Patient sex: M
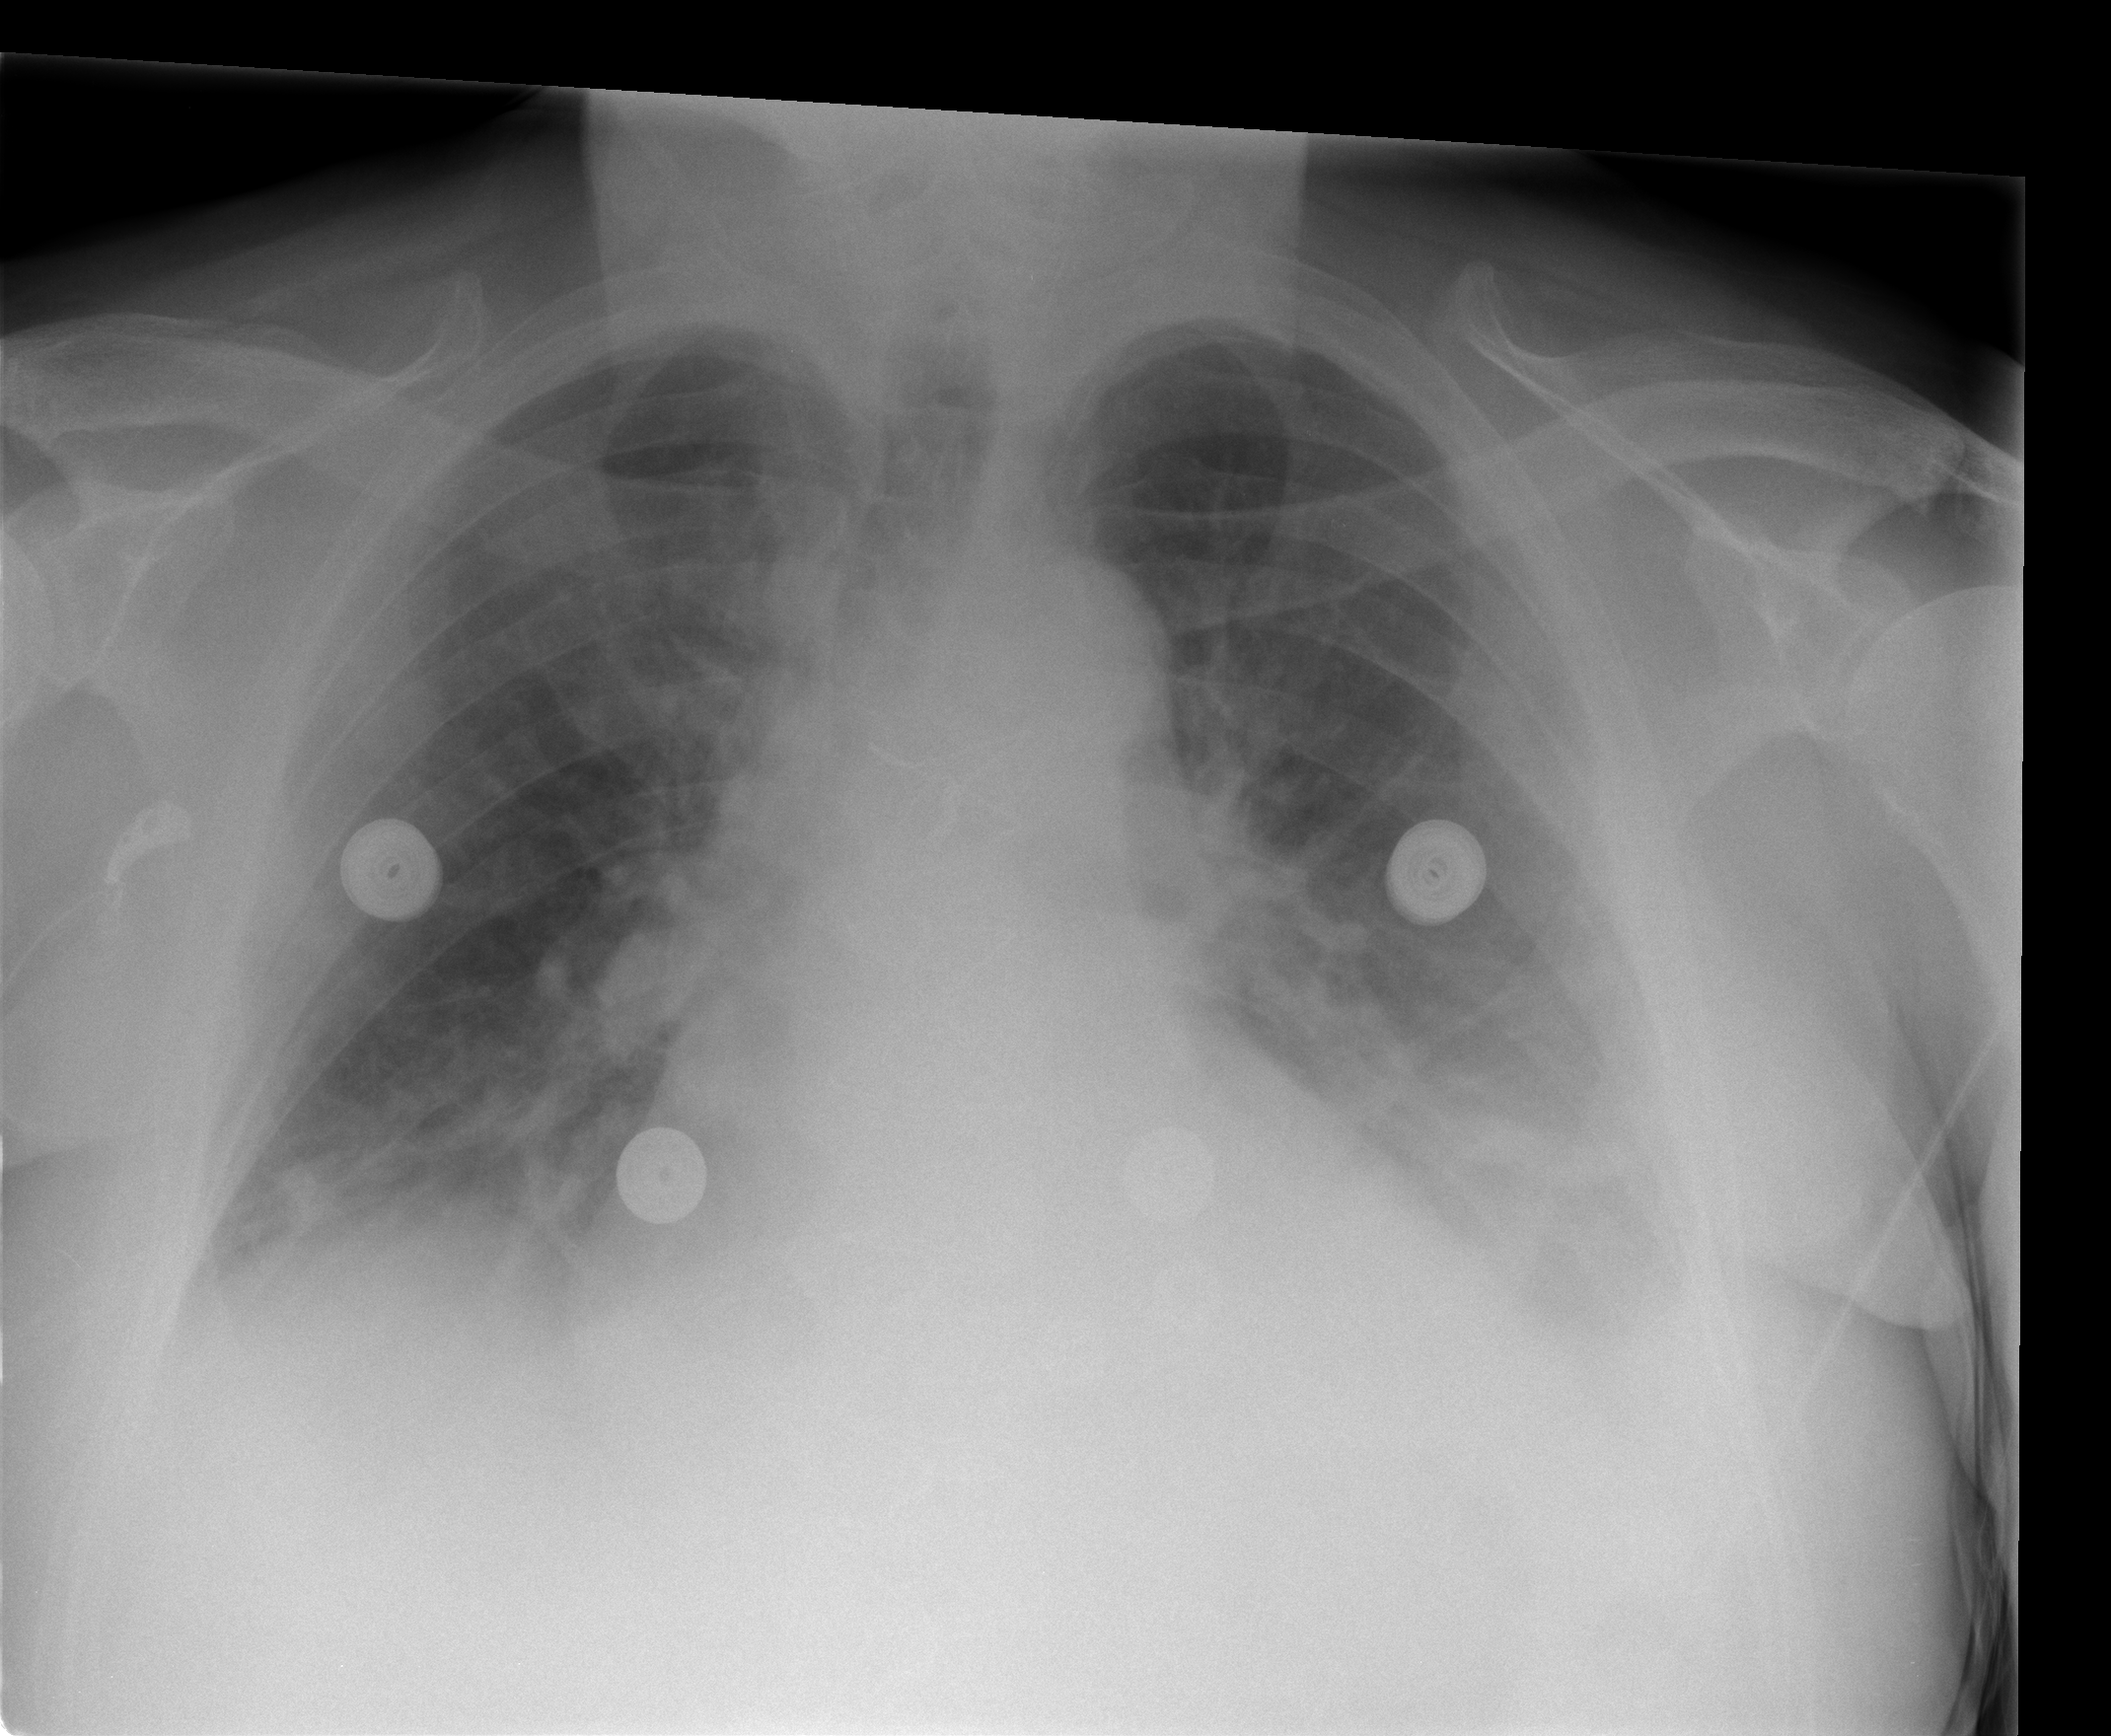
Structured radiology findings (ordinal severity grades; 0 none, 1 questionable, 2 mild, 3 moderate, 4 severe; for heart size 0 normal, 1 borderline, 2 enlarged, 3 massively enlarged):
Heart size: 2
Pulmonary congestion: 2
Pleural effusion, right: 1
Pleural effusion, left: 2
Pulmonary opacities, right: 0
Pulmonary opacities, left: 0
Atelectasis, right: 2
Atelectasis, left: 2